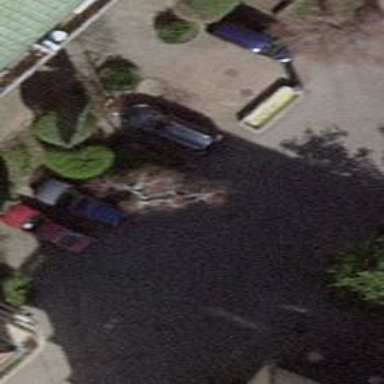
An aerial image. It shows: Fountain.